Interaction volume radius: 10 \u00c5
Interaction volume height: 20 \u00c5
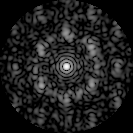
Disorder parameter: 0.6914